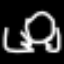
Label: frog